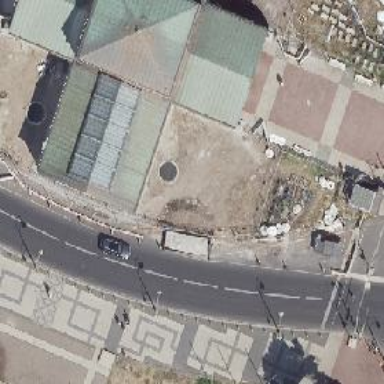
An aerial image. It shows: Footway passing through tunnel.